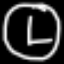
Label: clock